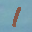
Label: 1